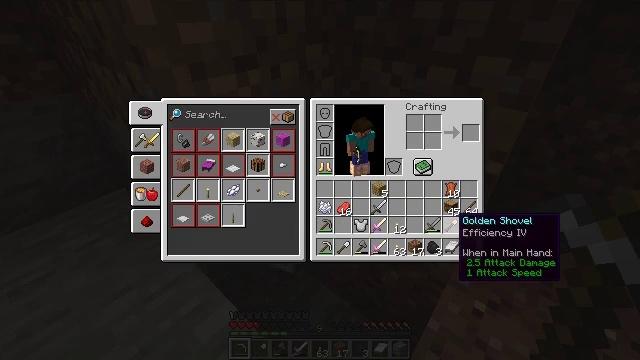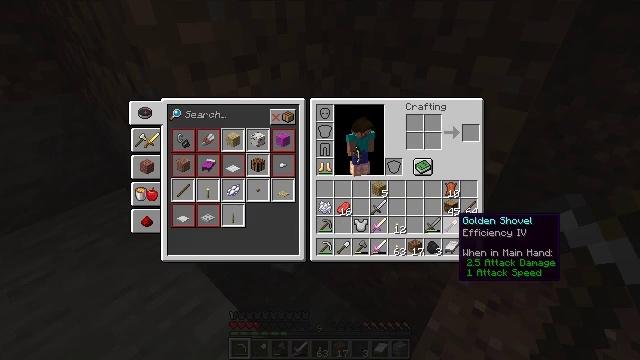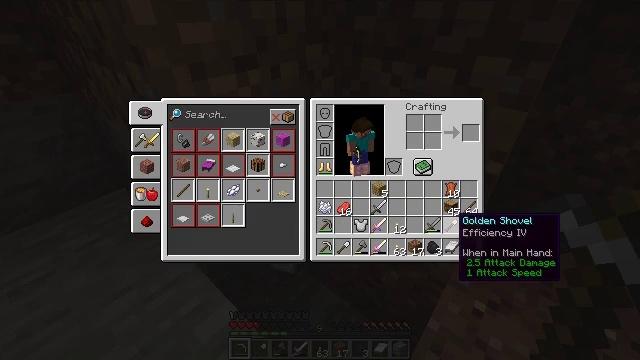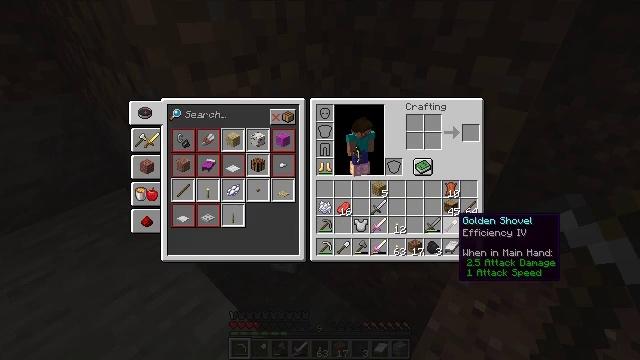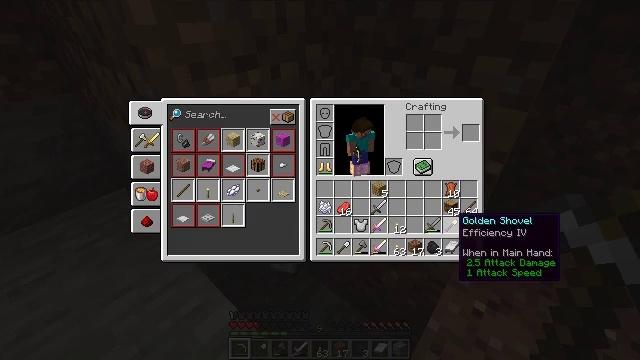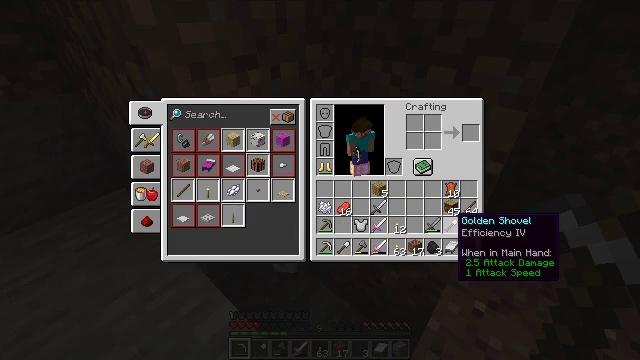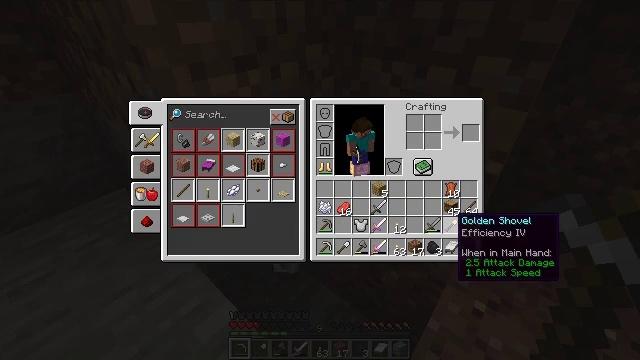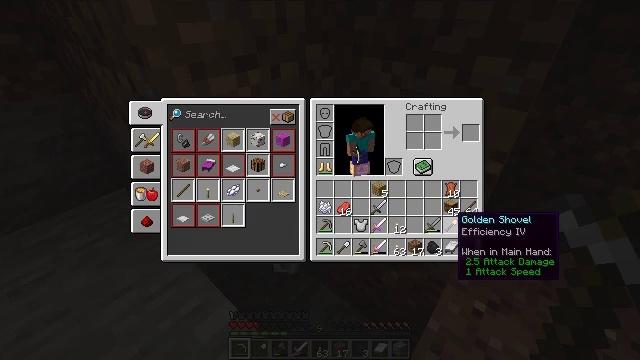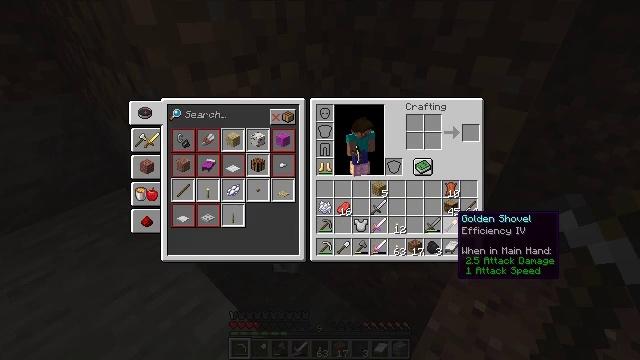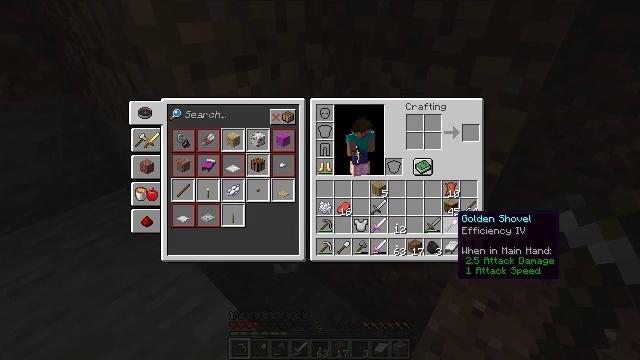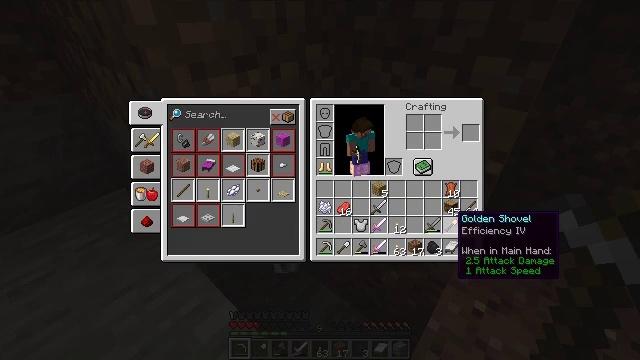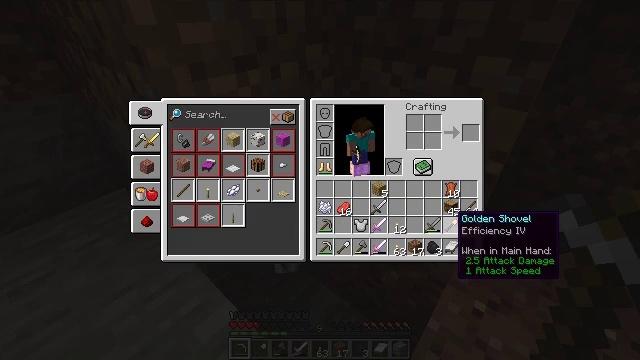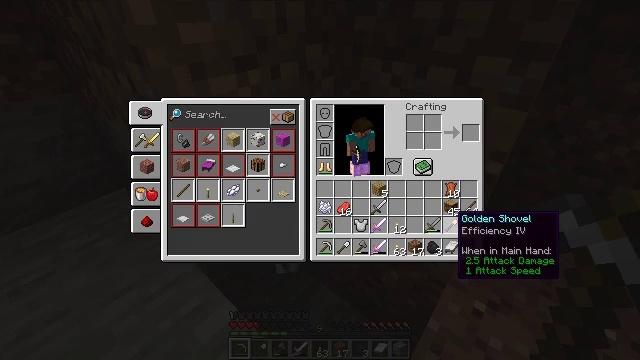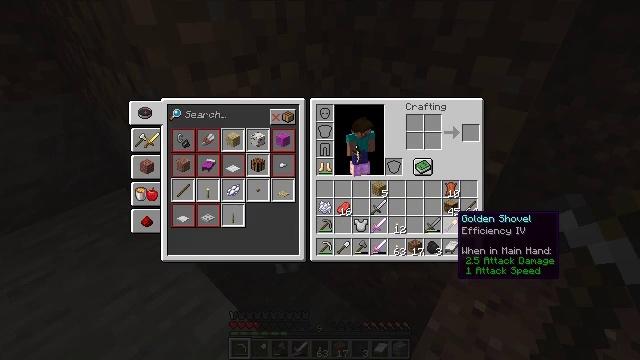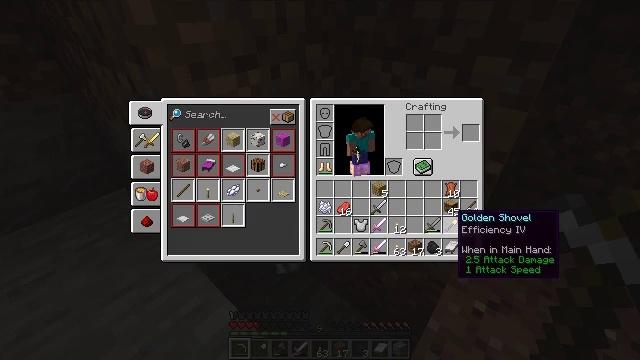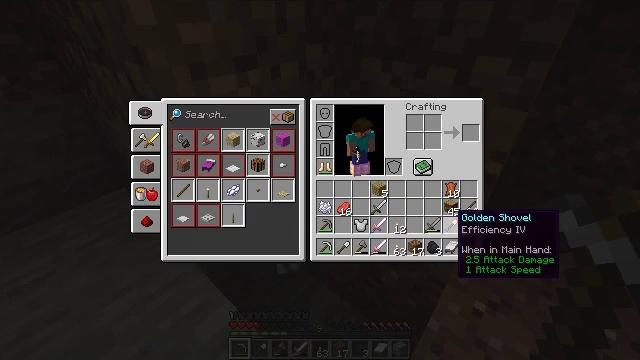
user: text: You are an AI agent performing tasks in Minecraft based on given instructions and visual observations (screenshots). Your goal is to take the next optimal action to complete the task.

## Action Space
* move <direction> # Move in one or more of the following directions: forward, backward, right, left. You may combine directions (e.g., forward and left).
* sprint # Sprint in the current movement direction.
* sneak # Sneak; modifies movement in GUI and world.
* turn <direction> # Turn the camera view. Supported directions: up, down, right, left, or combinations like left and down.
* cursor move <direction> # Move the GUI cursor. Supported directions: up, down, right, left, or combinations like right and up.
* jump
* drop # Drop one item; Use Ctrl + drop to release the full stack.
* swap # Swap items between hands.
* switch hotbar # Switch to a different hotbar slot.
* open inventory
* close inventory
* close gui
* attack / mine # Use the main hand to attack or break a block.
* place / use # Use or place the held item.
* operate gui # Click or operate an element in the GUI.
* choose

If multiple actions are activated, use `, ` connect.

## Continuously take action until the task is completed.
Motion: motion action
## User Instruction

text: Drop an iron shovel.
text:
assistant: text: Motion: no_op
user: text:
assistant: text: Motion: no_op
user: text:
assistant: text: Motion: no_op
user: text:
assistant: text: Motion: no_op
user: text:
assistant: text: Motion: no_op
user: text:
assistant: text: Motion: no_op
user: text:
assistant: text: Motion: no_op
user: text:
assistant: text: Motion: no_op
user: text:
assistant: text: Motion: no_op
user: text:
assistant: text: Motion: no_op
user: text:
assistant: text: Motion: no_op
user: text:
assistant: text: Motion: no_op
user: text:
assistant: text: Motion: no_op
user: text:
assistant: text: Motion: no_op
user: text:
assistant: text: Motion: no_op
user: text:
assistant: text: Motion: no_op
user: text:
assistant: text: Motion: no_op
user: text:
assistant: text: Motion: no_op
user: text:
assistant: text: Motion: operate gui
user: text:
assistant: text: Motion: operate gui
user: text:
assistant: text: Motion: operate gui
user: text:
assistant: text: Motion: cursor move left
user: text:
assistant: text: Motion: cursor move left
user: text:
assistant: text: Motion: cursor move left
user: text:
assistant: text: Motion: cursor move left
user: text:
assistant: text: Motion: cursor move left
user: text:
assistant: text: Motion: no_op
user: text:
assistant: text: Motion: no_op
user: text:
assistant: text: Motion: cursor move left
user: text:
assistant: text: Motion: no_op